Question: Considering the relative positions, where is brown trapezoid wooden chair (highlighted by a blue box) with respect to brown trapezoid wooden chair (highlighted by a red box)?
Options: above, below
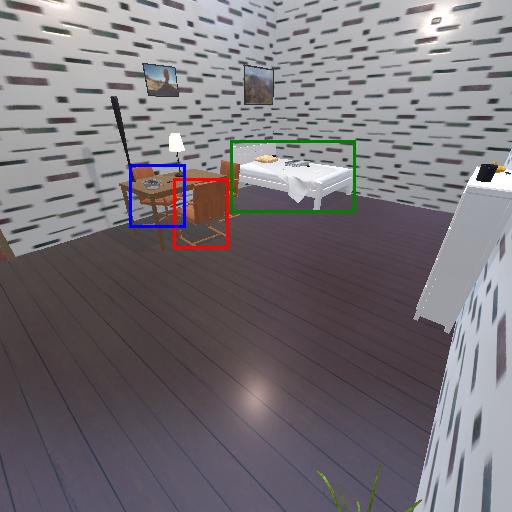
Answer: above